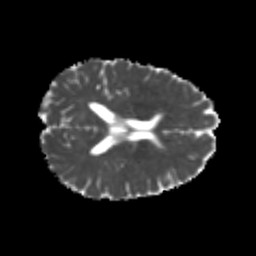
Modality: MD
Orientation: axial
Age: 23
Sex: female
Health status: healthy
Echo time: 0.074 s